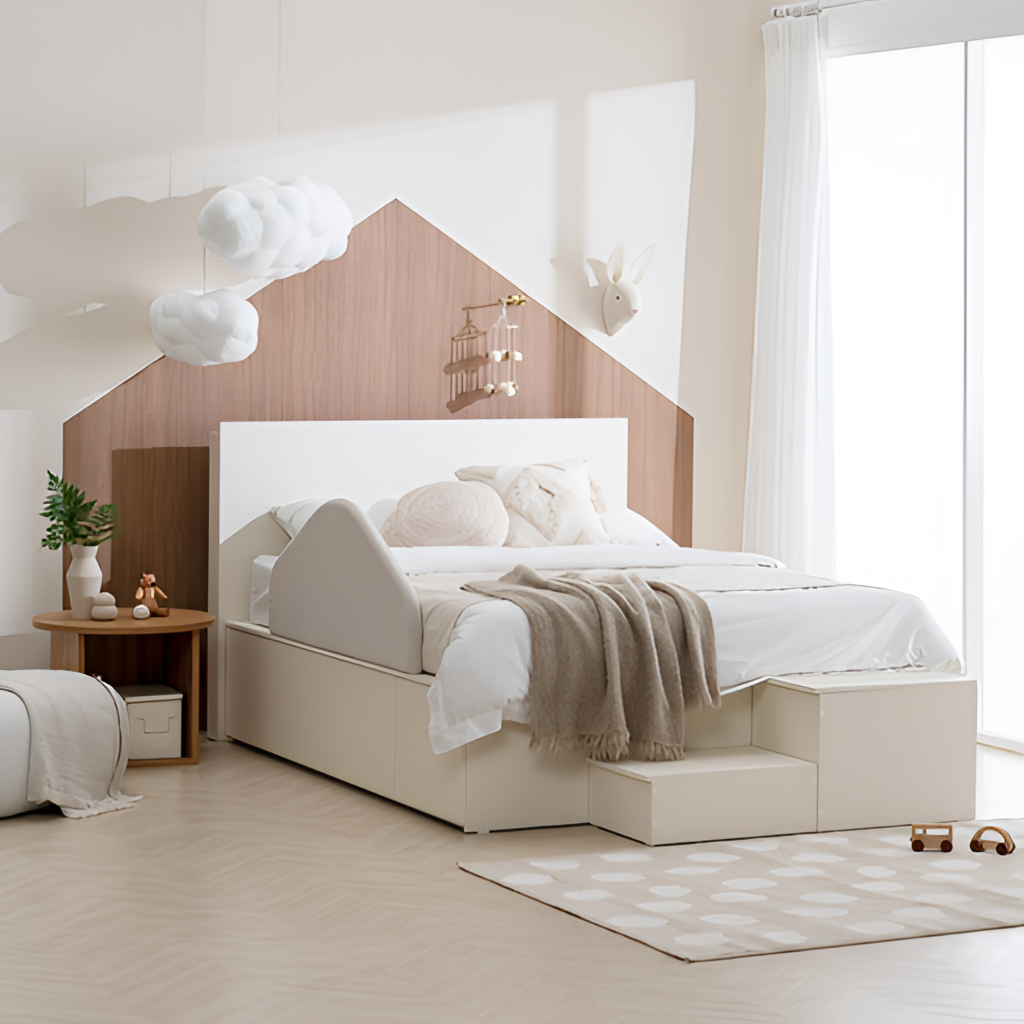
wood bed, bedroom, contemporary, wood flooring, with chevron pattern, beige and brown paint wallpaper, with geometric pattern